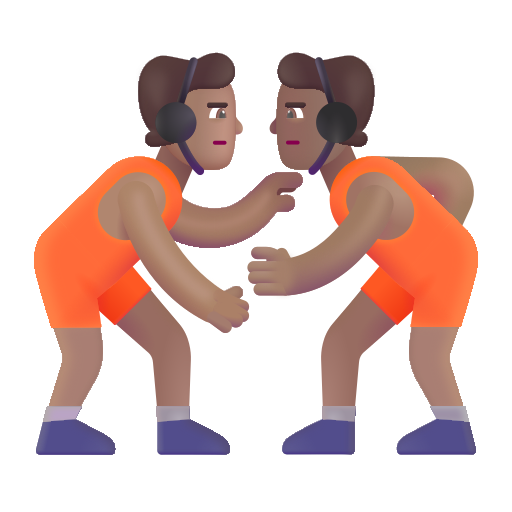
person wrestling color